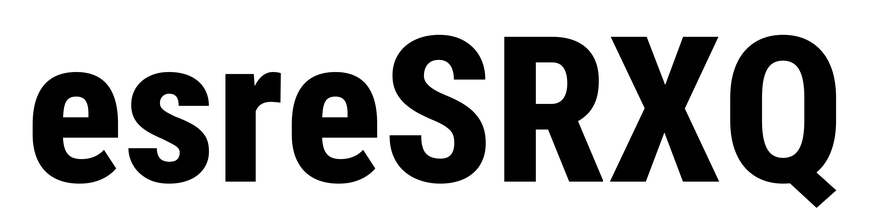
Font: Roboto_Condensed_ExtraBold